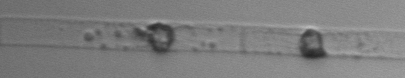
Label: Dactyliosolen_blavyanus